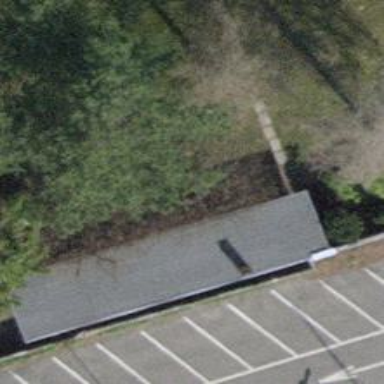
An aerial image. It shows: View of roof of building.